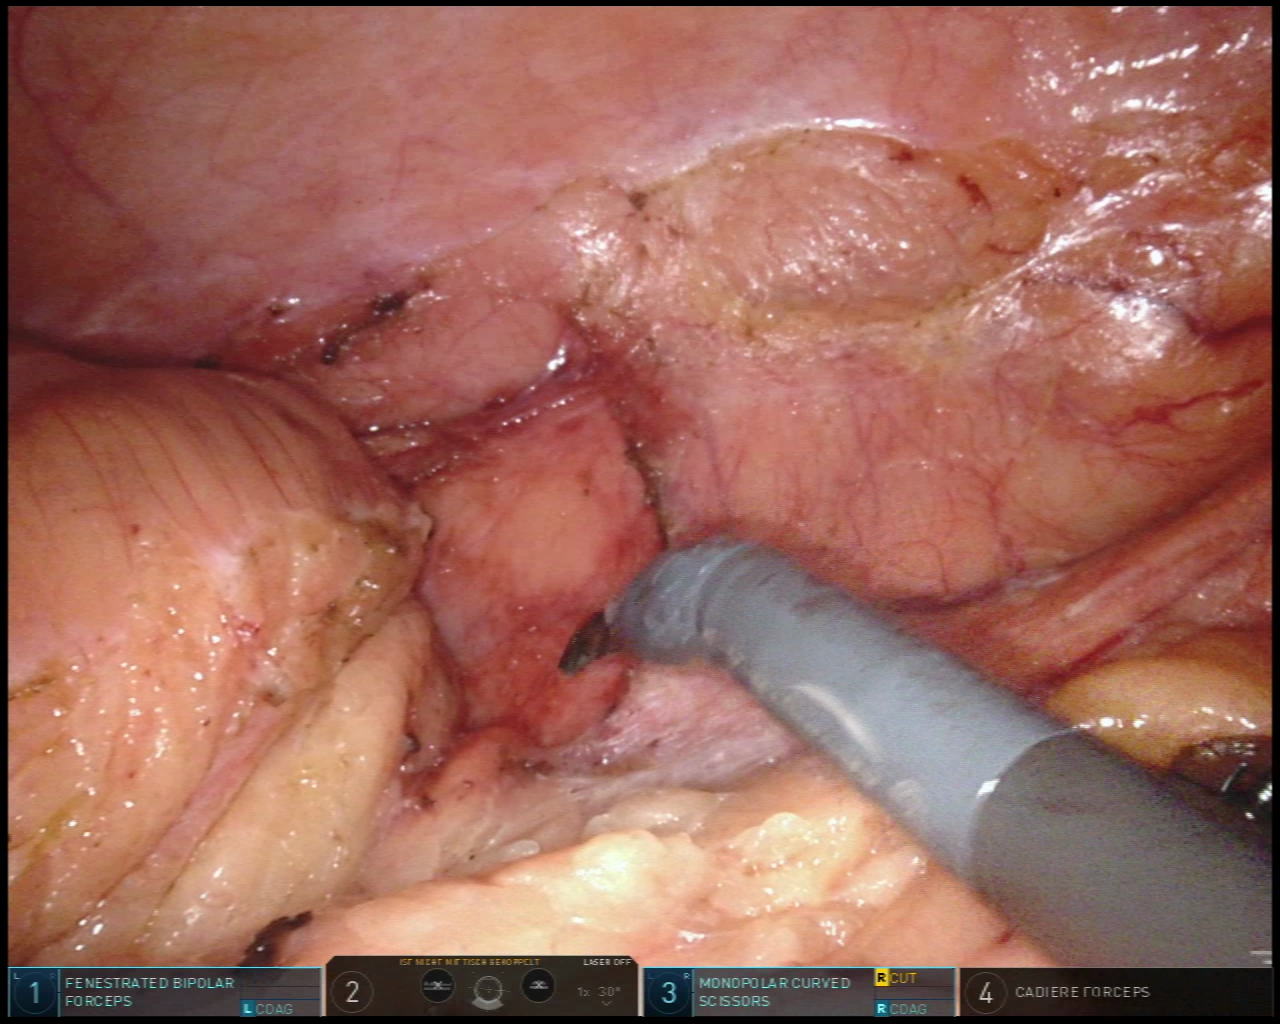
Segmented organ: abdominal_wall
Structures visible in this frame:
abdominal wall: yes
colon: no
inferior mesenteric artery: no
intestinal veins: no
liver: no
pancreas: no
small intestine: no
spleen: no
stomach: no
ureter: no
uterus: no
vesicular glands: no